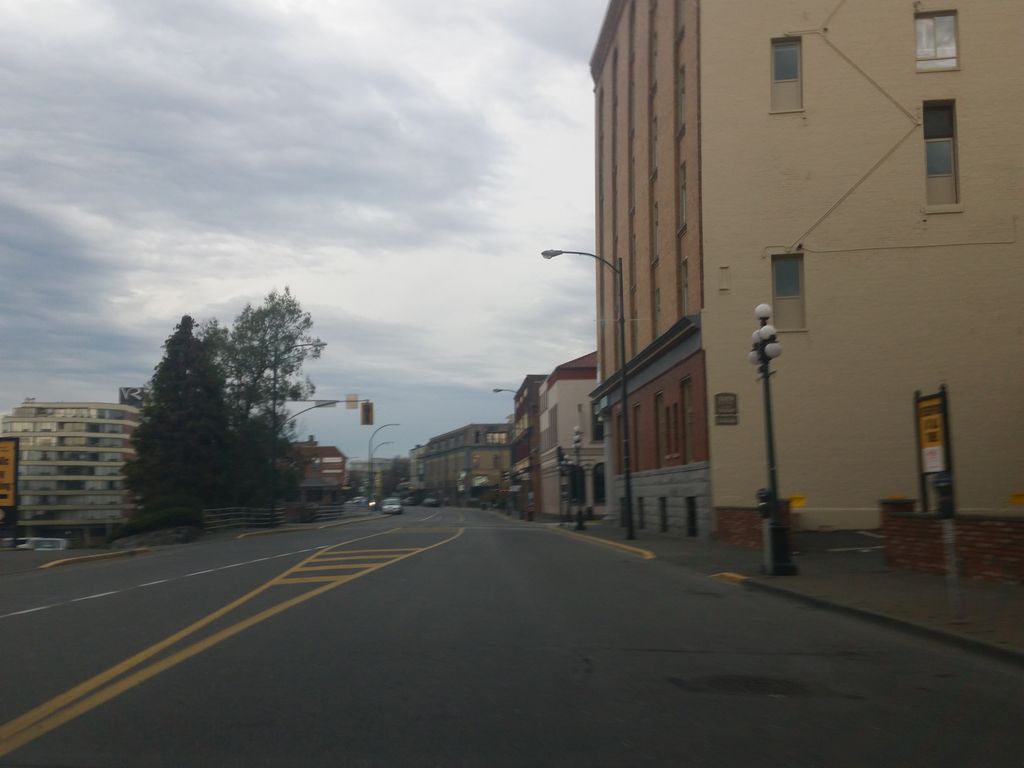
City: victoria